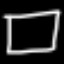
Label: square